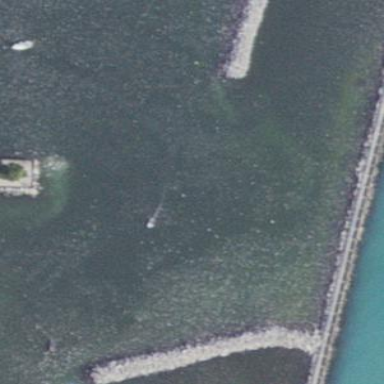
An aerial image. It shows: Breakwater structure.